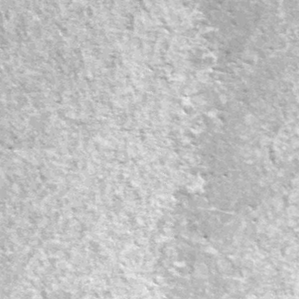
Label: frost